Question: This is how my application is organized:
'''
def __init__(self):
gladefile = "ui/gui.ui"
builder = gtk.glade.XML(gladefile,"gtk_main_window")
gtk_main_window = builder.get_widget("gtk_main_window")
Main_Window(gtk_main_window, builder)
Tree_View(builder)
TFIDF_Tab(builder)
VSM_Tab(builder)
gtk_main_window.show_all()
'''
This is the code for generating charts:
'''
if len(results_tfidf) >= 1:
if len(results_tfidf) > 300:
Main_Window.dialog.display("Too much words!")
else:
results_tfidf = collections.OrderedDict(sorted(results_tfidf.items(), key=lambda x : x[1], reverse=True))
self.plot = self.tf_idf_fig.add_subplot(111)
self.plot.cla()
self.plot.bar(*zip(*zip(count(), results_tfidf.values())))
self.plot.set_title("TF IDF Chart")
self.plot.set_xticklabels(results_tfidf.keys(),rotation='vertical',horizontalalignment='left')
labels = range(len(results_tfidf.keys()))
self.plot.set_xticks(labels)
self.plot.set_xlabel("Word")
self.plot.set_ylabel("TF*IDF")
self.tf_idf_canvas.draw()
else:
self.tf_idf_fig = Figure()
self.tf_idf_fig.subplots_adjust(bottom=0.20)
self.tf_idf_canvas = FigureCanvas(self.tf_idf_fig)
self.tf_idf_chart_vbox.pack_start(self.tf_idf_canvas)
self.tf_idf_toolbar = NavigationToolbar(self.tf_idf_canvas, self.tf_idf_chart_vbox)
self.tf_idf_chart_vbox.pack_start(self.tf_idf_toolbar,False,False, 3)
'''
Images for
This is what kind of error i am getting:
'''
Traceback (most recent call last):
File "/home/badc0re/Desktop/magisterska/twitter_dataset/code/TextAnalyzer/core/vsm_tab.py", line 18, in on_vsm_process_button_clicked
search_query = self.vsm_search_query.get_text()
AttributeError: 'VSM_Tab' object has no attribute 'vsm_search_query'
'''
This is when i call the method "on_vsm_process_button_clicked" from VSM_Tab (Vector Space Model), i don't know why i loose all the elements when i have for every class handler self.builder.signal_autoconnect(self) for connecting the methods.
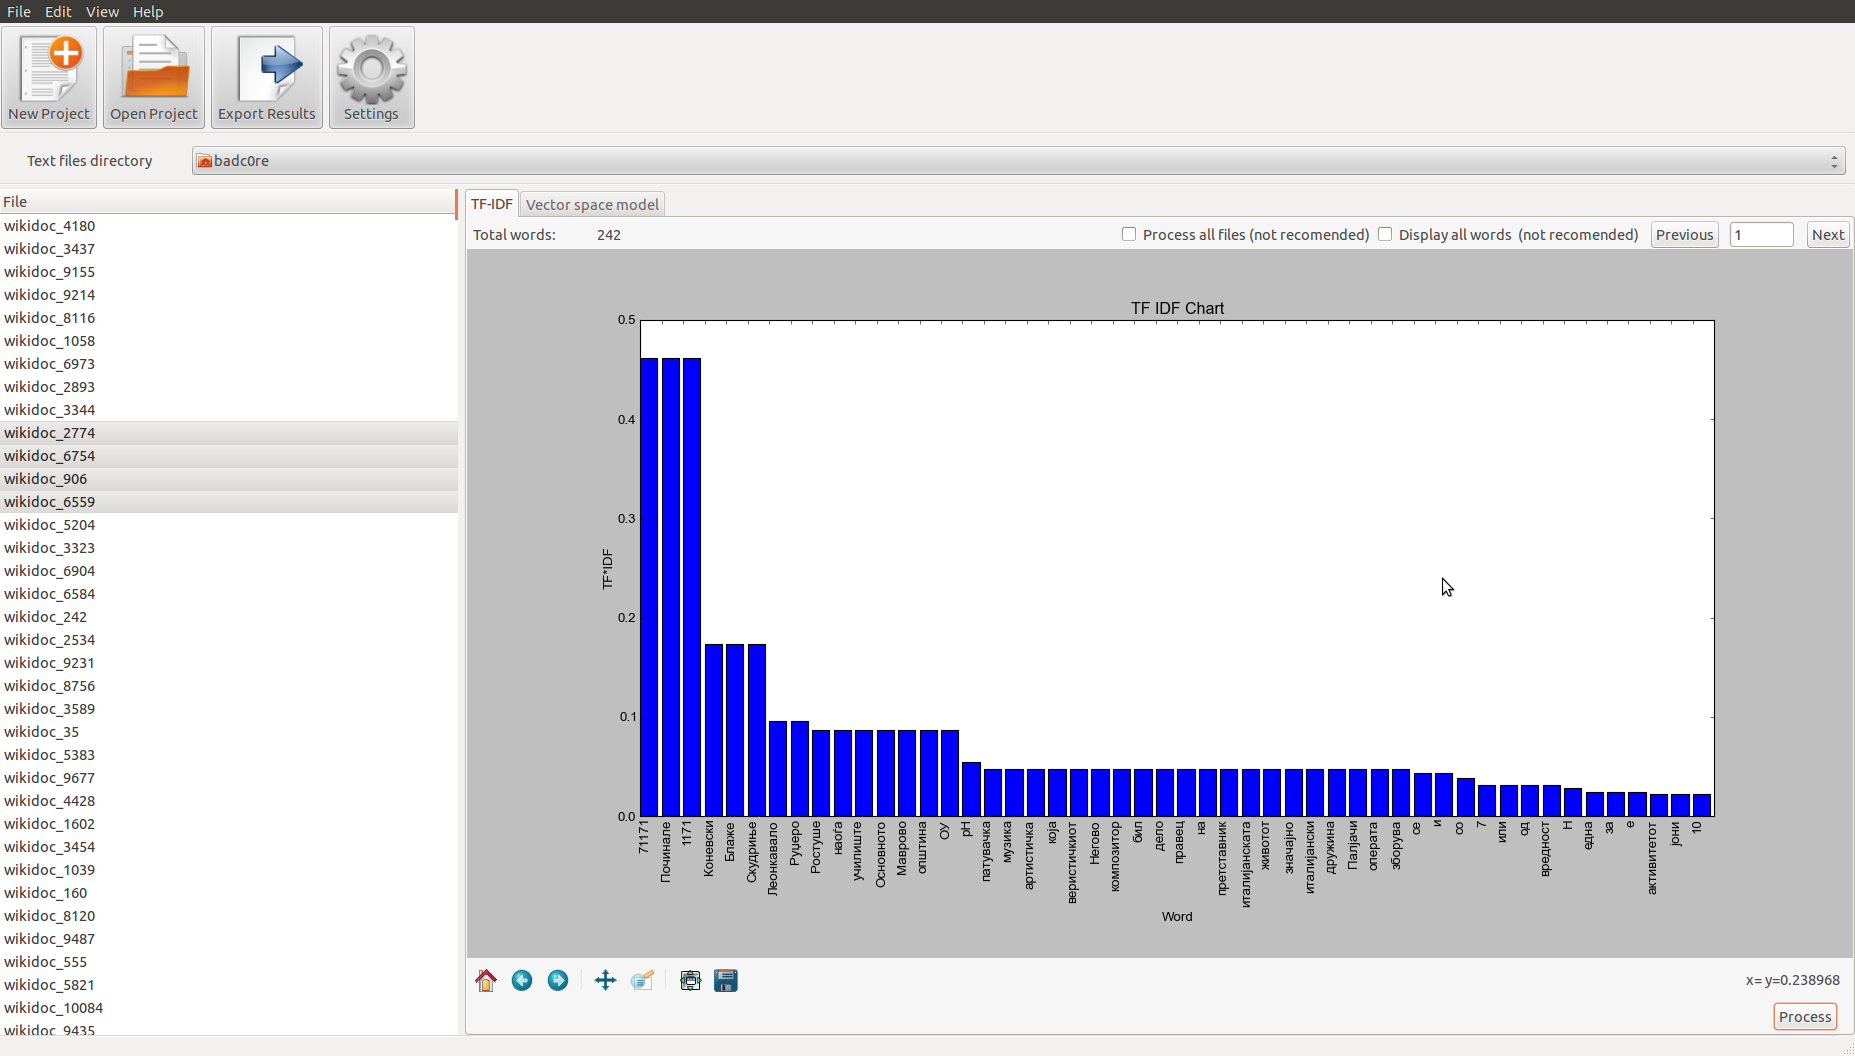
Answer: I solved the problem by migrating the whole application to GTK3, it was a bit of pain in the but it worth it.